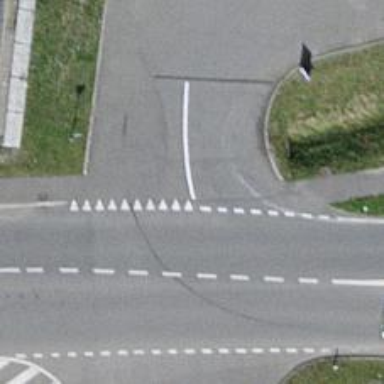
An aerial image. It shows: Unmarked road crossing.